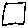
Label: square